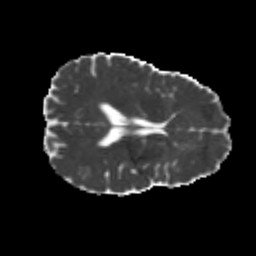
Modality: MD
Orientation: axial
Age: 24
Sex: male
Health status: healthy
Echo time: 0.074 s